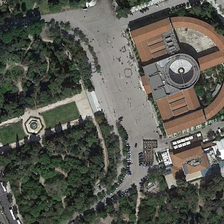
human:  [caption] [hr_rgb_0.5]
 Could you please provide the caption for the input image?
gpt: there are many buildings, roads, trees and grassland .

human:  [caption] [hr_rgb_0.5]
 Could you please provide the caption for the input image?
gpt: they are red and gray buildings, gray roads, green trees and grassland .

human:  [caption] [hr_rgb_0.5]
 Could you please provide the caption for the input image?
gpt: they are red and gray buildings, gray roads, green trees and grassland .

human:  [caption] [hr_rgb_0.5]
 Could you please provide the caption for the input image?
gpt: there are many buildings, roads, trees and grassland .

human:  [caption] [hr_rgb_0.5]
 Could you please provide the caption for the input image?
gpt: there are many buildings, roads, trees and grassland .